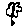
Label: flower